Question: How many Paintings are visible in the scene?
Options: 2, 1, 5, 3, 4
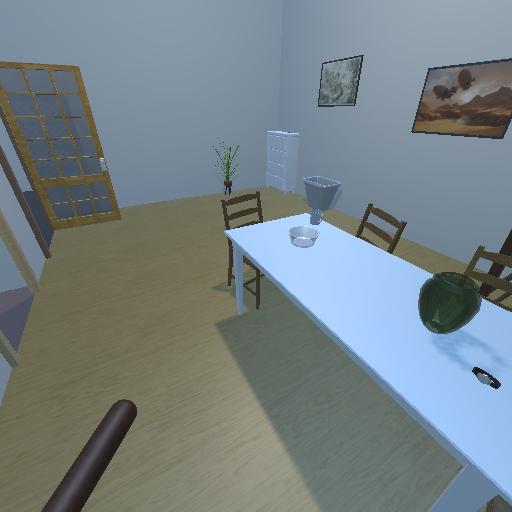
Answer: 2